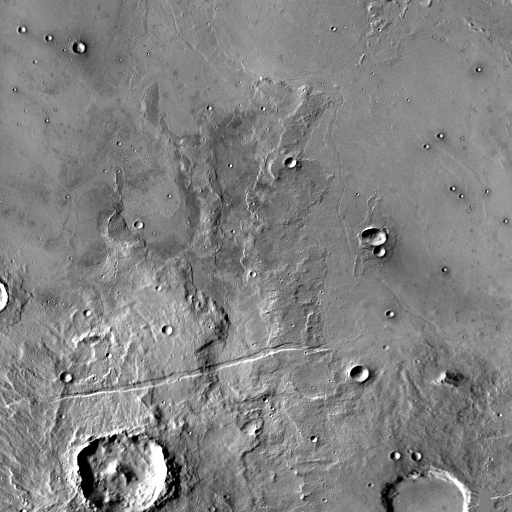
Crater classes present: Background, Other, Layered, Buried, Secondary